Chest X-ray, PA view. Patient: 53 years old, sex M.
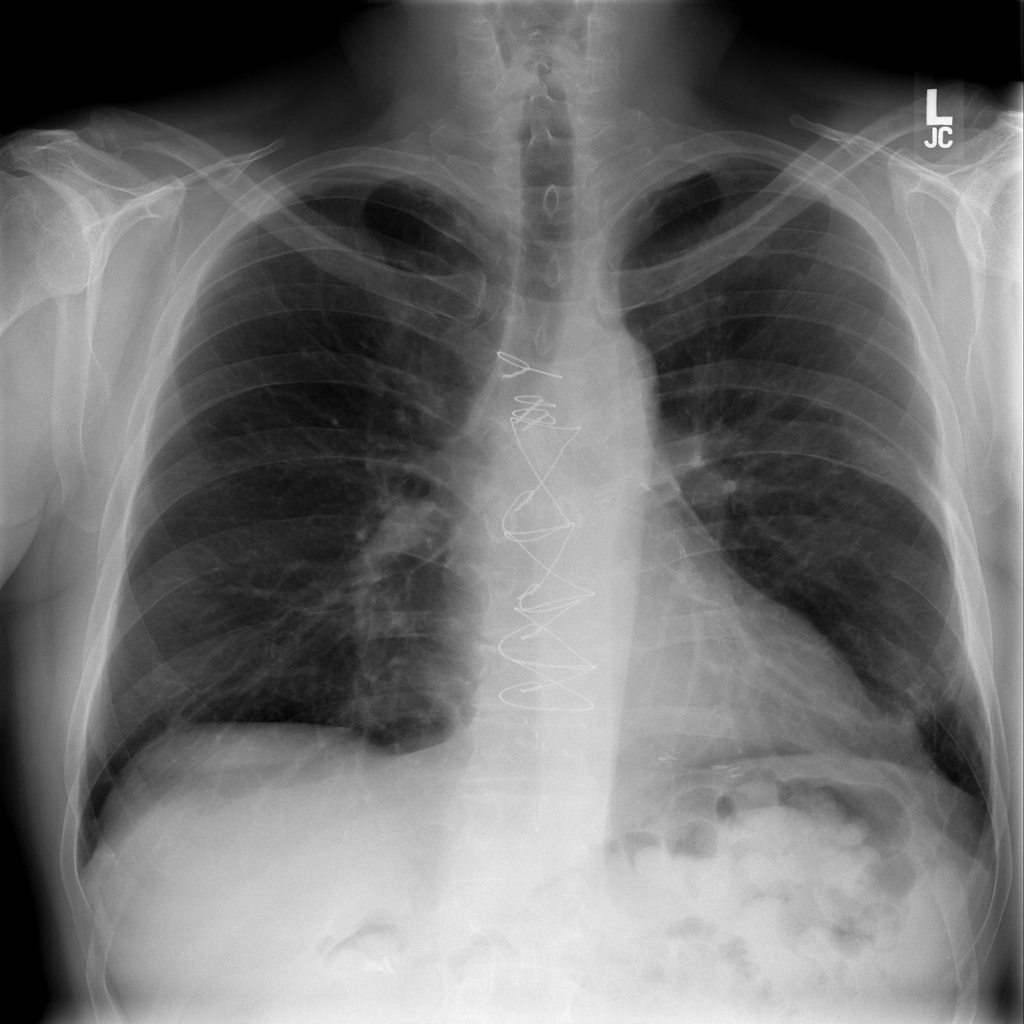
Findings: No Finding